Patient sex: M
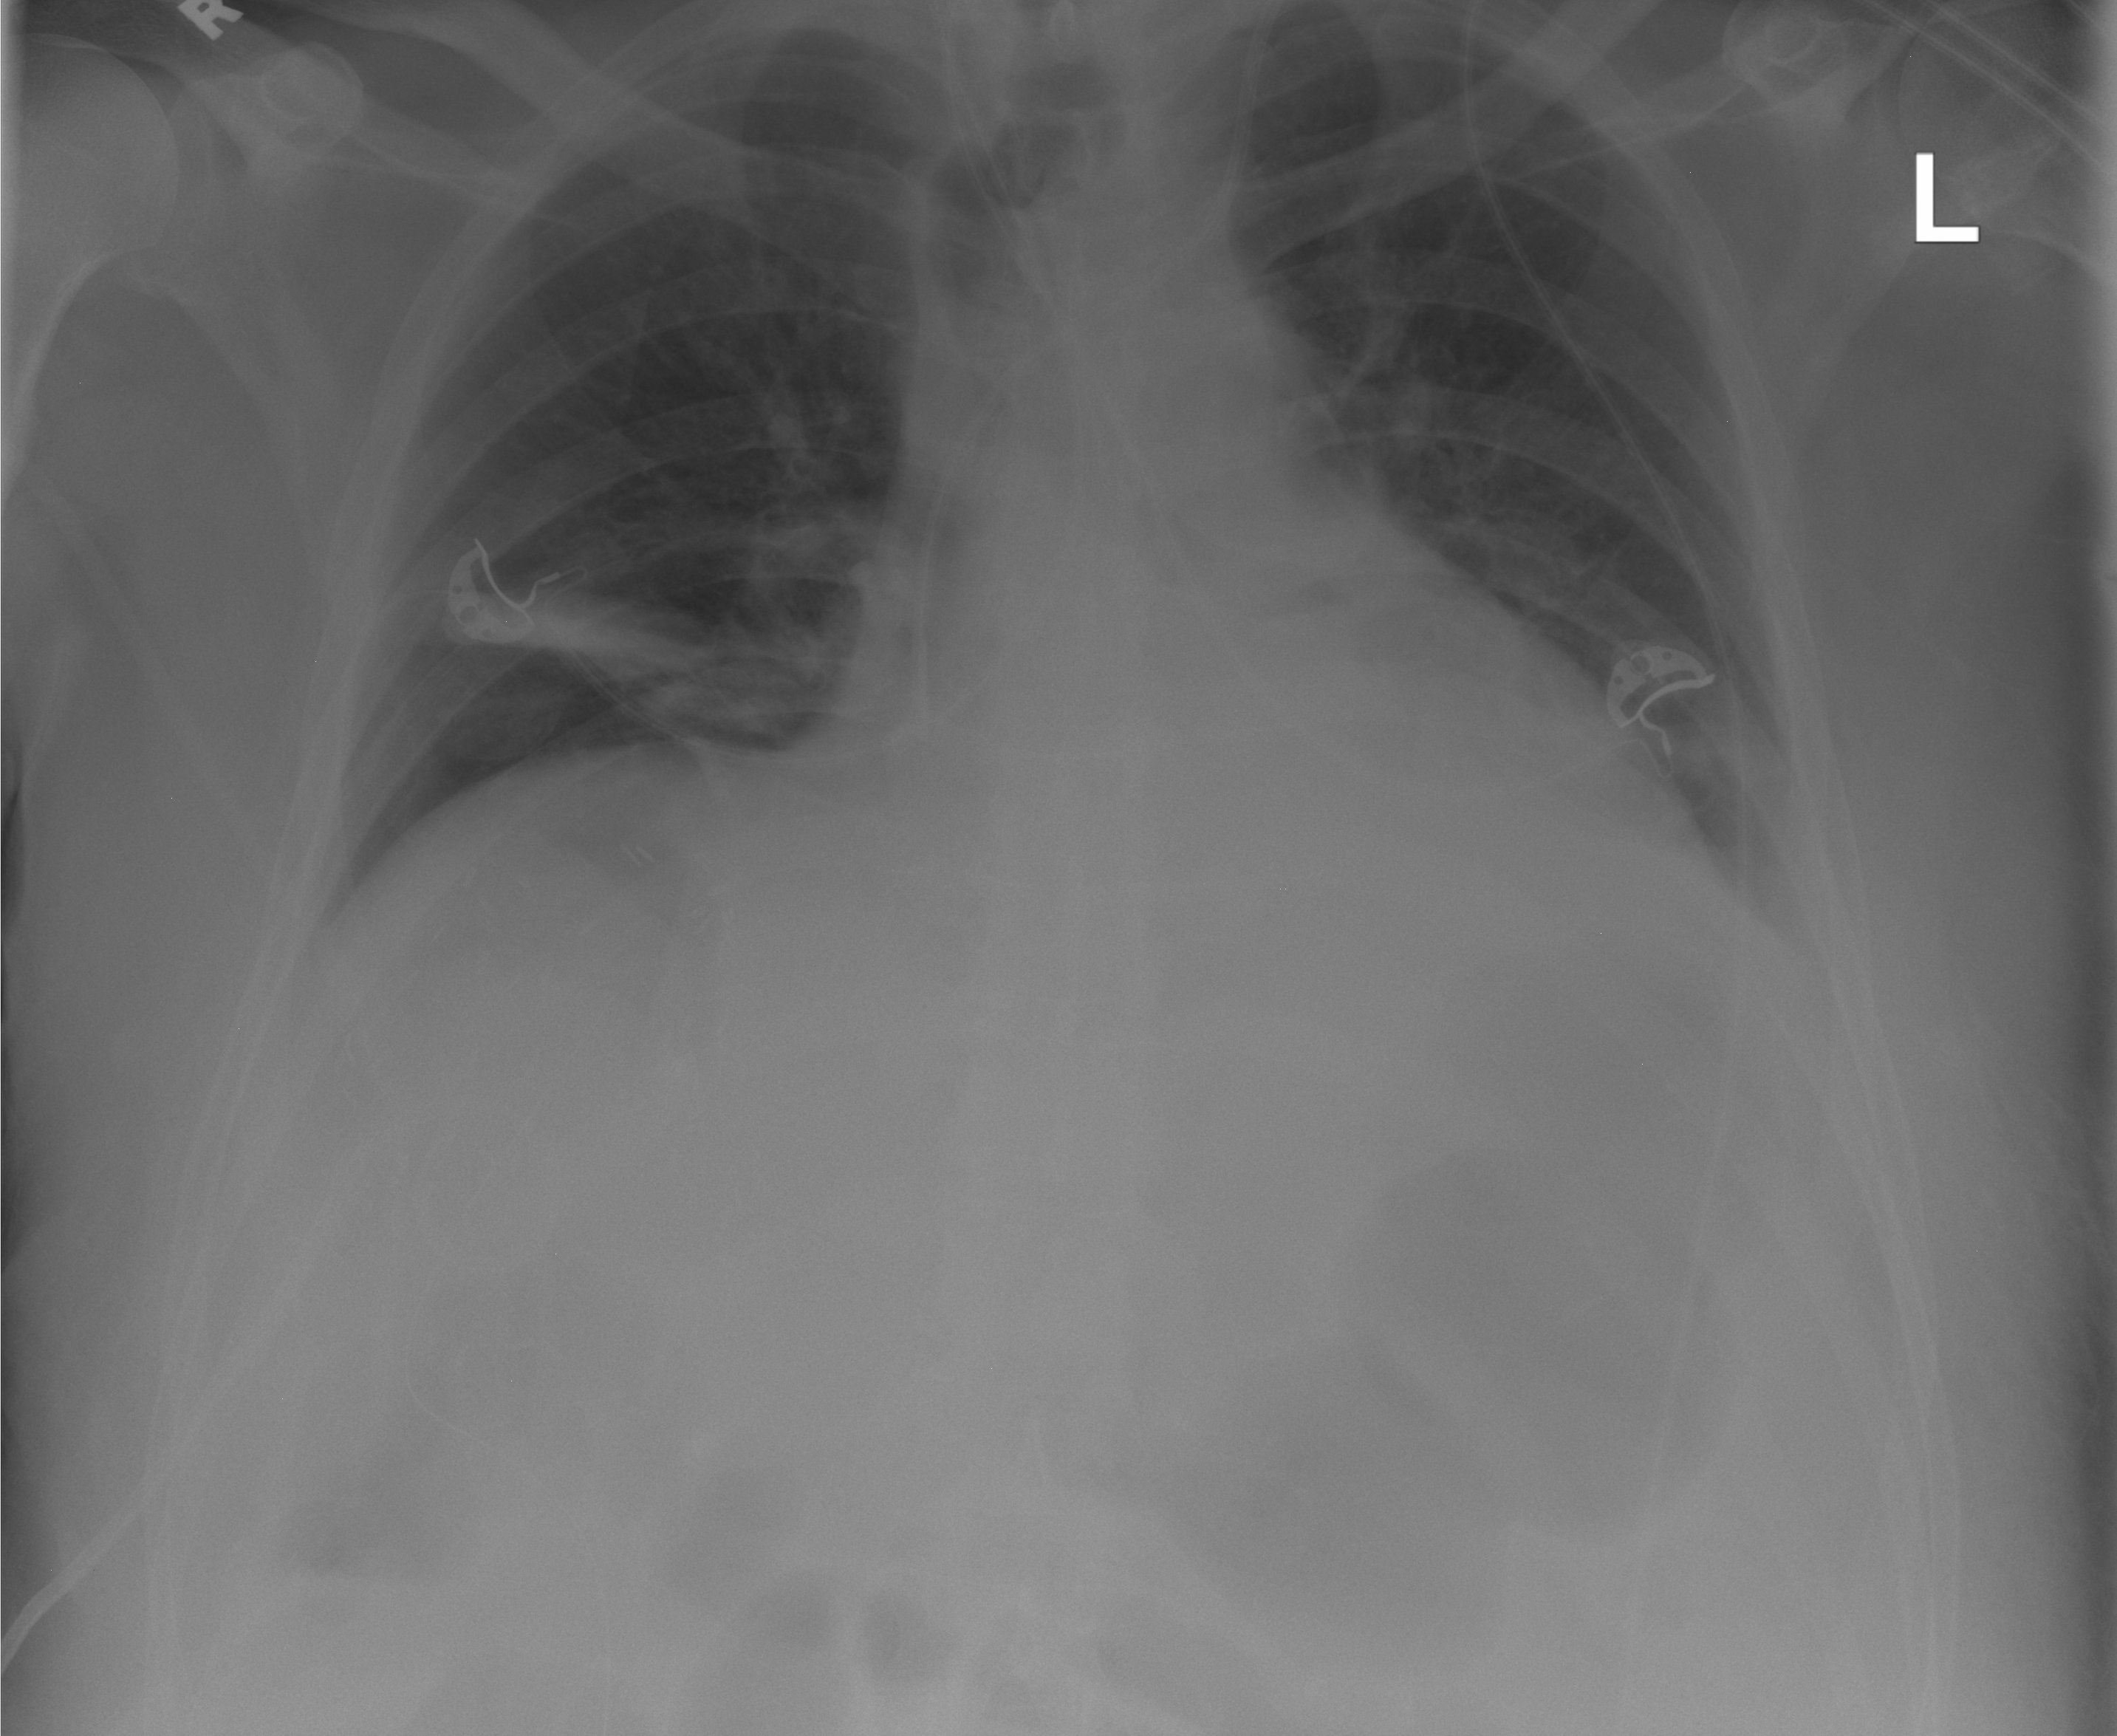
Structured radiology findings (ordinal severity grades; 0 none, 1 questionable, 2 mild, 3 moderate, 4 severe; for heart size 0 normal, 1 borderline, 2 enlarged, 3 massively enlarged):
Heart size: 0
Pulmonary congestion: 0
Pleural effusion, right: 0
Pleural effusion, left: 0
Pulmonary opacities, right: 0
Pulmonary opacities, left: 0
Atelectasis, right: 1
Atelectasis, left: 1